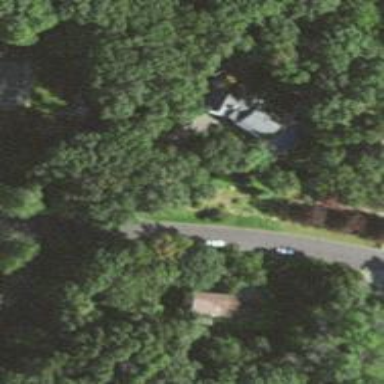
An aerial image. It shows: Driveway.